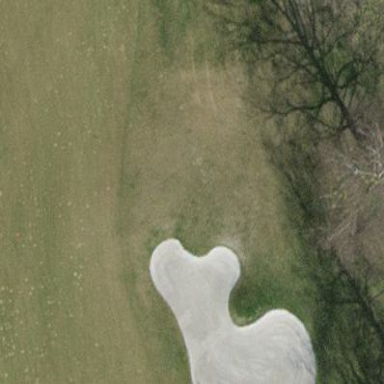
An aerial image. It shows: Sandy area is golf bunker.